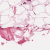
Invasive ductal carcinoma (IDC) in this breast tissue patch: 0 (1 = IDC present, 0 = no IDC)